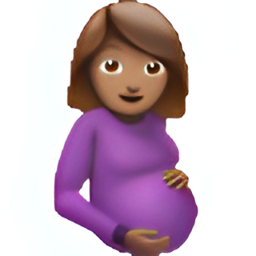
Name: pregnant woman
Emoji: 🤰🏽
Group: People & Body
Sub-group: person-role